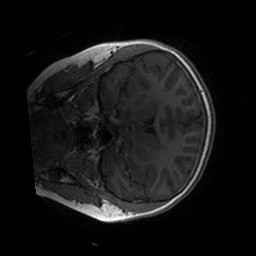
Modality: T1w
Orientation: coronal
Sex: male
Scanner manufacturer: siemens
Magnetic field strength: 3 T
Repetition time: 1.9 s
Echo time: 0.00243 s